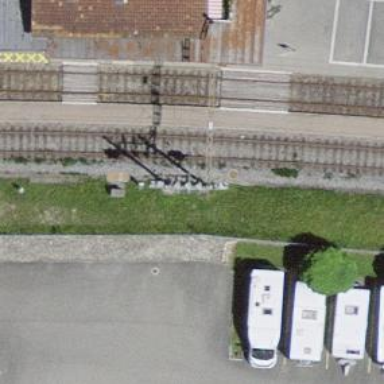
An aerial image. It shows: Railway track with contact line for electrification.